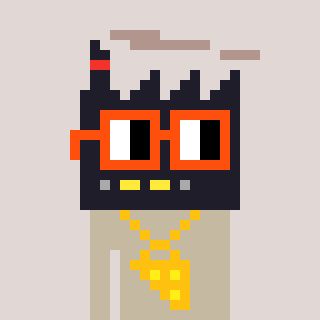
a pixel art character with square orange glasses, a factory-shaped head and a bege-colored body on a warm background